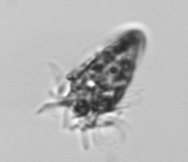
Label: Strombidium_tintinnodes